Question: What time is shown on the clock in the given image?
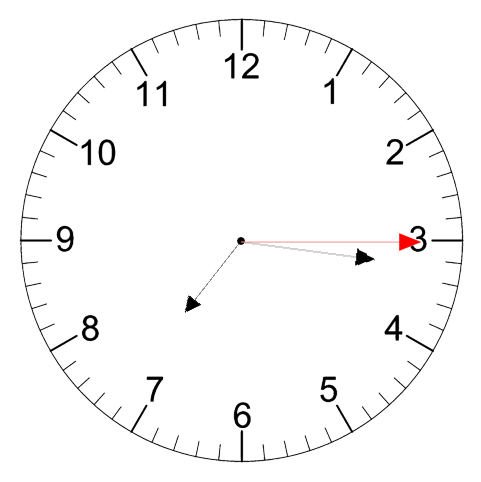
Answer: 07:16:15